Interaction volume radius: 10 \u00c5
Interaction volume height: 15 \u00c5
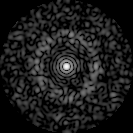
Disorder parameter: 0.8482